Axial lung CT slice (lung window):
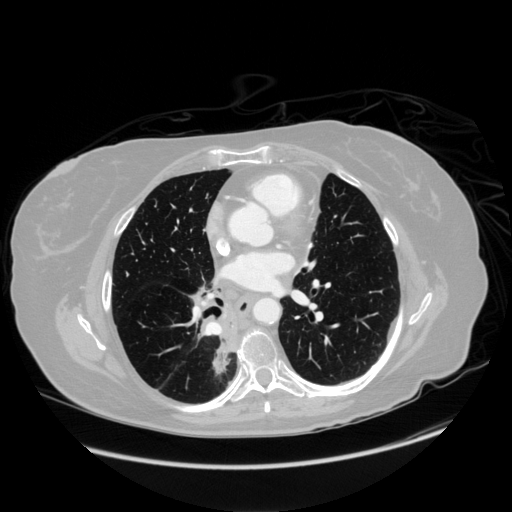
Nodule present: no